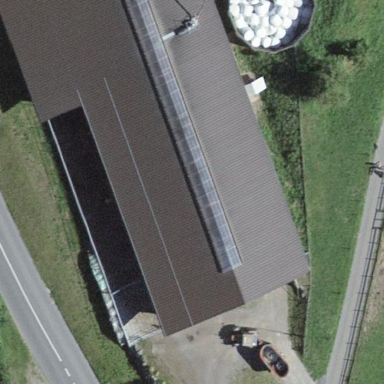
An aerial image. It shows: Shed.